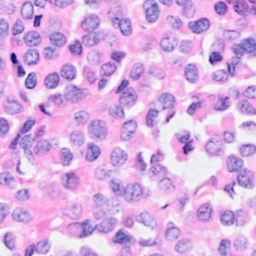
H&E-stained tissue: Breast